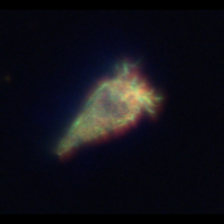
Taxon: Ciliates
Group: Other